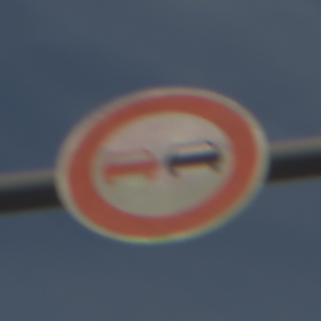
Verkehrszeichen: Ueberholverbot
Umgebung: Outdoor, Nature
Tageszeit: SunriseSunset
Wetter: PartlyCloudy
Licht: Natural
Jahreszeit: NotSpecified
Kontrast: MediumContrast